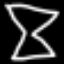
Label: hourglass